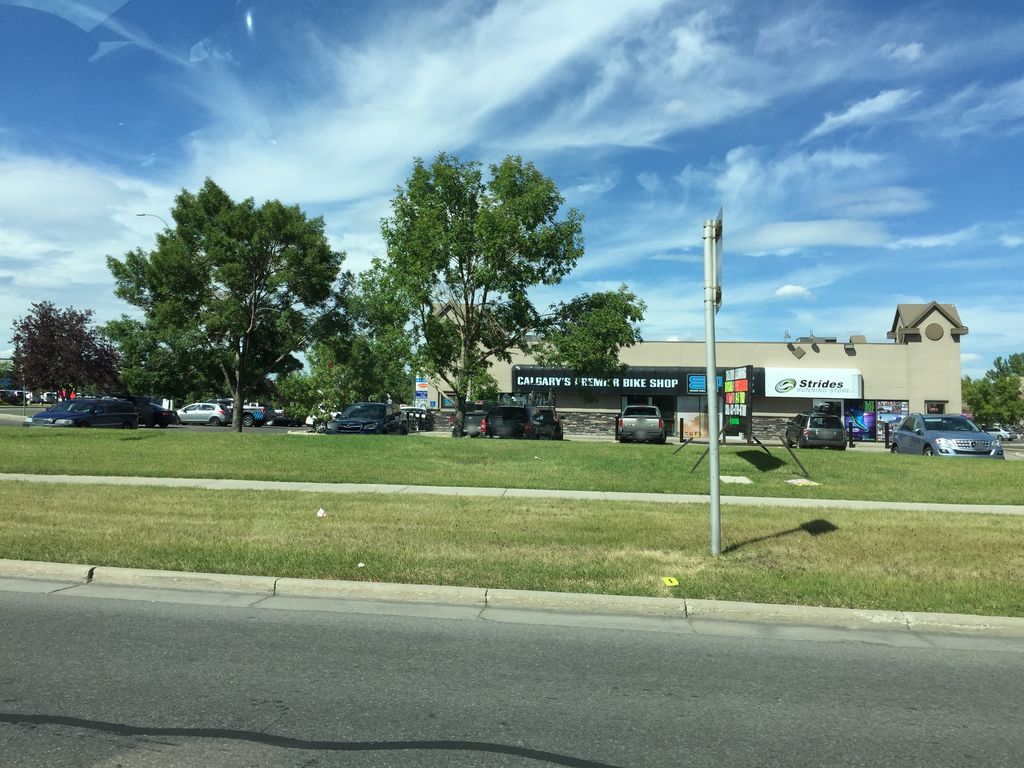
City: calgary